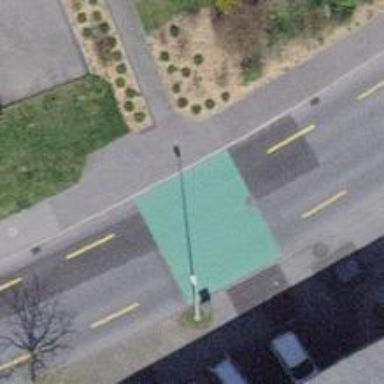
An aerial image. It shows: Uncontrolled crossing with surface markings on the road.